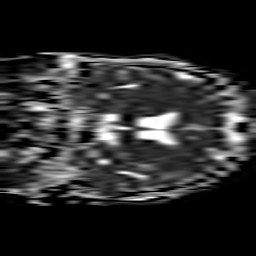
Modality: ADC
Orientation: coronal
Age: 69
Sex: female
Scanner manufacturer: philips
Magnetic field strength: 3 T
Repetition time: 3.346 s
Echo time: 0.076 s